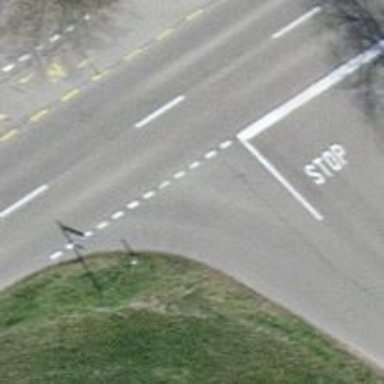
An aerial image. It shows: Road with stop sign.